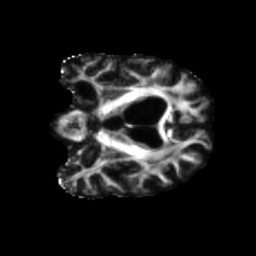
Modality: FA
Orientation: coronal
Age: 75
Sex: male
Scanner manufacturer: siemens
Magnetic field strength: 3 T
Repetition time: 5.47 s
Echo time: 0.0854 s